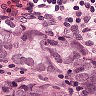
Metastatic tissue present: yes